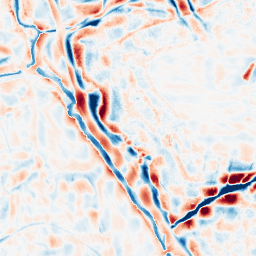
Category: wavelet
Decomposition family: wavelet_biorthogonal
Decomposition parameters: wavelet: bior4.4
level: 4
Upsampling method: quintic
Upsampling parameters: scale: 4
Upsampling scale: 4